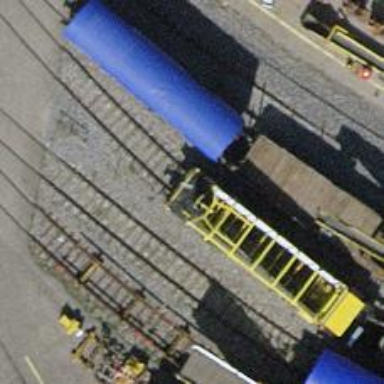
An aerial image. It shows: Single track railway in yard.